Question: I have been working on a simple program that uses pictureboxes and draws a grid on the form.
However when the program starts, it leave a transparent box where my picturebox should be.
Seen below:

The only code I have in the paint event is:
'''
Private Sub pb_key_Paint(ByVal sender As Object, ByVal e As System.Windows.Forms.PaintEventArgs) Handles pb_key.Paint
pb_key.Image = keyBMP
End Sub
'''
Where keyBMP is just simply, a white rectangle that is meant to be in that empty transparent hole.
Thanks
NOTES:
I have tried doing Me.Refresh() in the form load handler but alas no white box
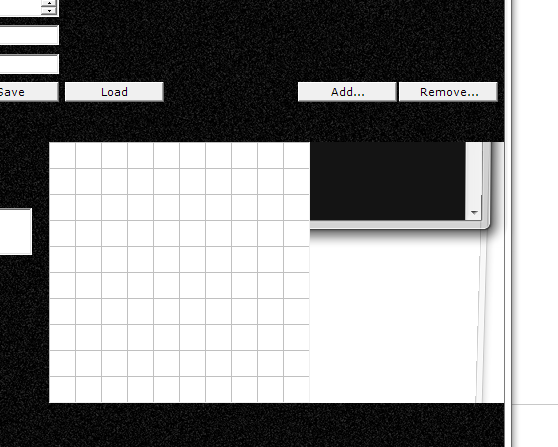
Answer: My answer was given to me by a comment:
I think that you should not set the Image property in the paint event because it causes the Paint event to fire again which sets the image property, which causes the paint event to fire again, over and over. I'm surprised you're not getting a stack overflow exception. In general you should not do anything in the Paint event that would cause the control to refresh. Set that property outside the paint event and then call pb_key.Refresh() - @ChrisDunaway